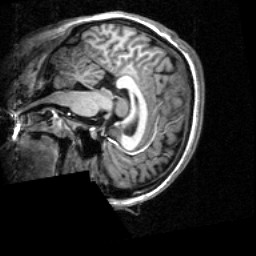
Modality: T1w
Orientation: sagittal
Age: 22
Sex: female